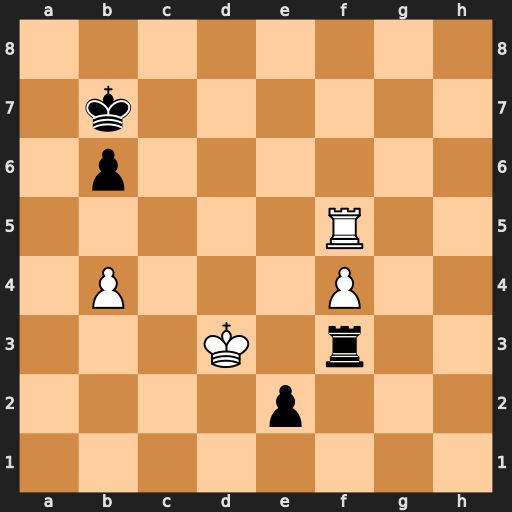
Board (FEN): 8/1k6/1p6/5R2/1P3P2/3K1r2/4p3/8
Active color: w
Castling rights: -
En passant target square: -
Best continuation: Kxe2 Rb3 b5